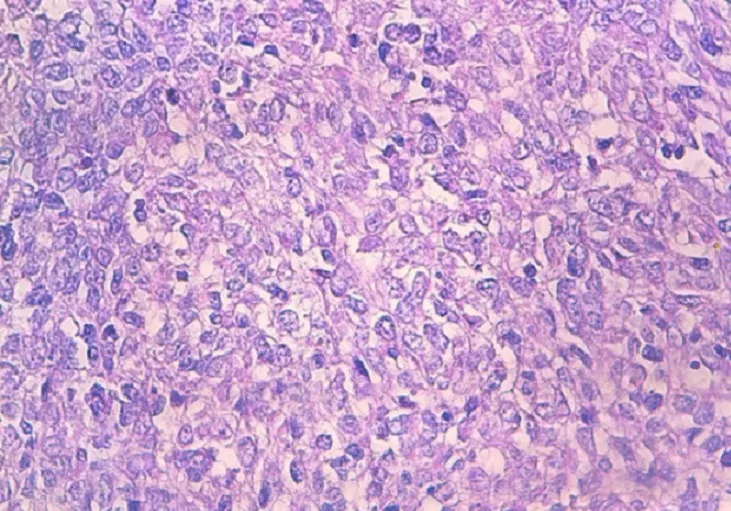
HESx40 the cells are pleomorphic with numerous mitoses.
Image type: pathology (h&e)